高三 · 计数
为研究语文成绩和英语成绩之间是否具有线性相关关系, 统计两科成绩得到如图所示的散点图(两坐标轴单位长度相同), 用回归直线 $\$=\$_{x}+\$$ 近似地刻画其相关关系，根据图形，以下结论最有可能成立的是（）

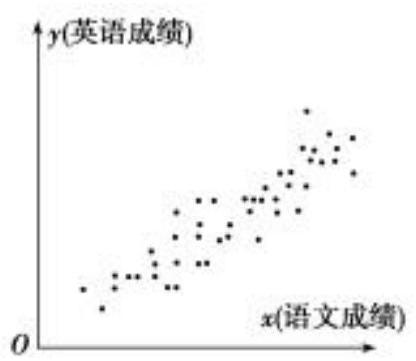
A. 线性相关关系较强, $b$ 的值为 $
答案: B
解析: 散点图里变量的对应点分布在一条直线附近，且比较密集故可判断语文成绩和英语成绩之间具有较强的线性相关关系,且直线斜率小于 1 ，故选 B